Космический объект, движущийся вдоль некоторой прямой с постоянной скоростью, испускает периодические радиоимпульсы. Астроном установил, что за время наблюдения $\Delta t$ видимое направление на этот объект изменилось на малый угол $\Delta \varphi$, а период между моментами прихода радиоимпульсов изменился от $T$ до $T+\Delta T$, где $\Delta T \ll T$.
Найдите расстояние от наблюдателя до объекта. Скорость радиоимпульсов равна скорости света $c$.
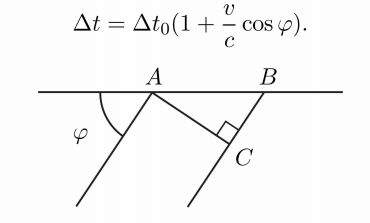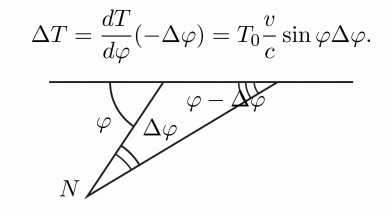
Решение: Пусть угол между между направлением движения объекта и направлением к наблюдателю равен $\varphi$. Тогда посланные через время $T_{0}$ импульсы будут приниматься наблюдателем через промежуток времени $$ T=T_{0}\left(1+\frac{v}{c} \cos \varphi\right), $$ где $v$ - скорость объекта. В самом деле, если из точки $А$ испущен первый импульс, то следующий импульс испускается через время $T_{0}$ из точки $В$ на расстоянии $v T_{0}$. Пути к наблюдателю почти параллельны, а разница их составляет отрезок $B C=A B \cos \varphi=v T_{0} \cos \varphi$ (см. рисунок ниже), проходимый за дополнительное время $\left(v T_{0} \cos \varphi\right) / c$, где $c$ - скорость света.  В сумме с $T_{0}$ это и дает выражение для $T$. Пока угол $\varphi$ можно считать почти постоянным, такое же соотношение будет верным для любых промежутков времени $\Delta t_{0}$ при испускании сигналов и $\Delta t$ при их приеме: $$ \Delta t=\Delta t_{0}\left(1+\frac{v}{c} \cos \varphi\right). $$ Если направление из точки $N$ (наблюдатель) на космический объект повернулось на угол $\Delta \varphi$, то угол между направлением движения и направлением к наблюдателю стал равен $\varphi-\Delta \varphi$ (см. рисунок).  Вычислим приращение периода принимаемых импульсов при этом изменении угла: $$ \Delta T=\frac{d T}{d \varphi}(-\Delta \varphi)=T_{0} \frac{v}{c} \sin \varphi \Delta \varphi . $$ Тогда при времени перемещения $\Delta t_{0}$, отвечающему времени наблюдения $\Delta t$, имеем $\Delta \varphi=v \Delta t_{0} \sin \varphi / r$, где $r$ - искомое расстояние. Исключая скорость из выражения для $\Delta T$, получим $$ \Delta T=\frac{T_{0}}{\Delta t_{0}} \frac{(\Delta \varphi)^{2} r}{c}=\frac{T}{\Delta t} \frac{(\Delta \varphi)^{2} r}{c}, $$ поскольку $T_{0} / T=\Delta t_{0} / \Delta t$. Окончательно получаем $$ r=\frac{c \Delta T \Delta t}{T(\Delta \varphi)^{2}}. $$ Поскольку всё рассмотрение проводилось в системе отсчёта наблюдателя, результаты применимы в общем случае, а не только при скоростях объекта $v \ll c$.
Ответ: $$ r=\frac{c \Delta T \Delta t}{T(\Delta \varphi)^{2}}. $$
Темы:
T, Кинематика, Всероссийские, Эффект Допплера, Геометрия